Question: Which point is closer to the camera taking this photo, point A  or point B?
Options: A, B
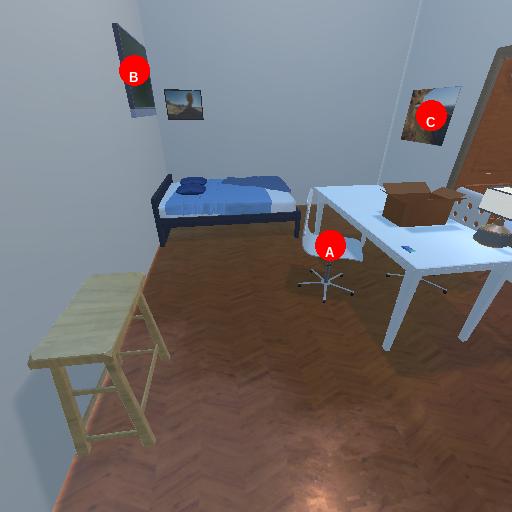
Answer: A